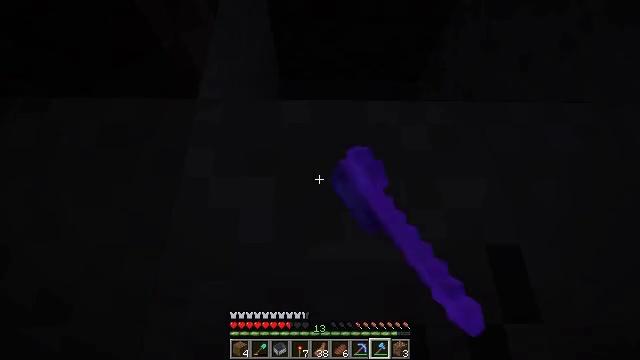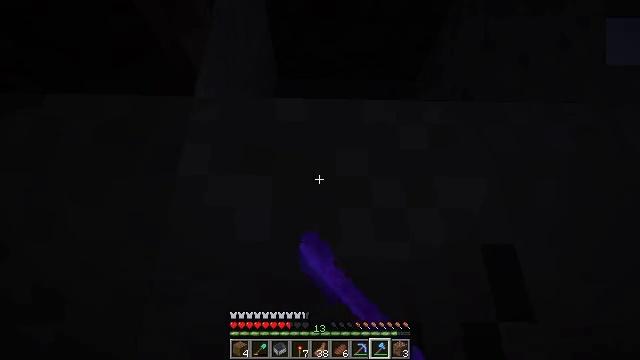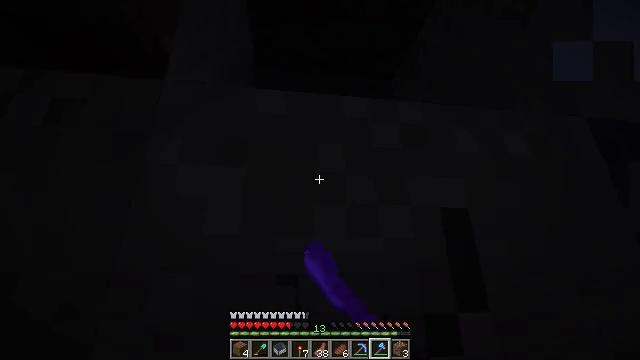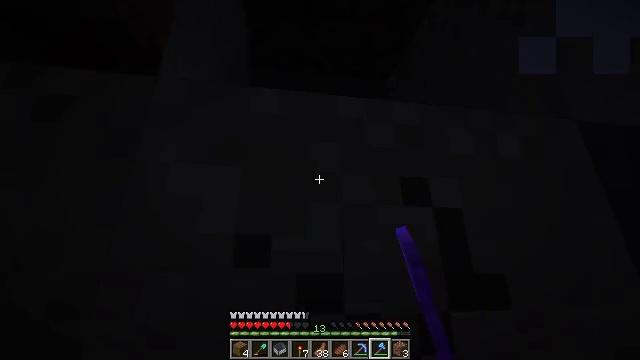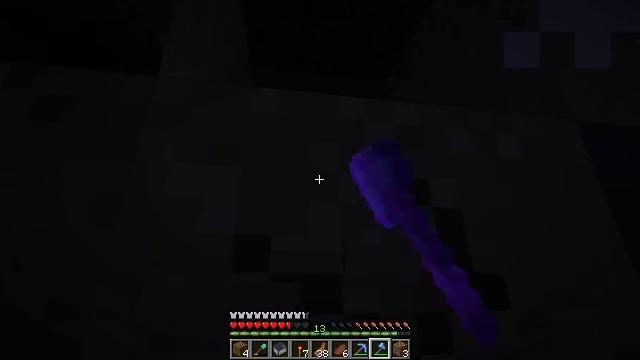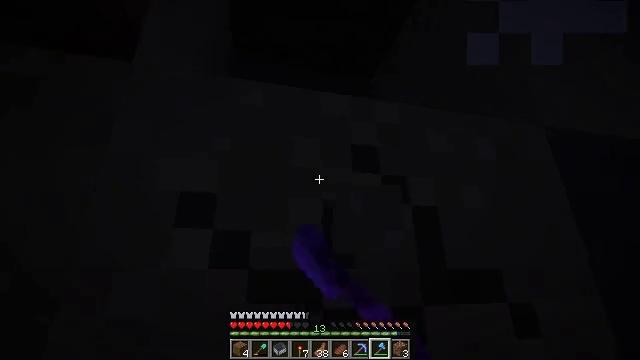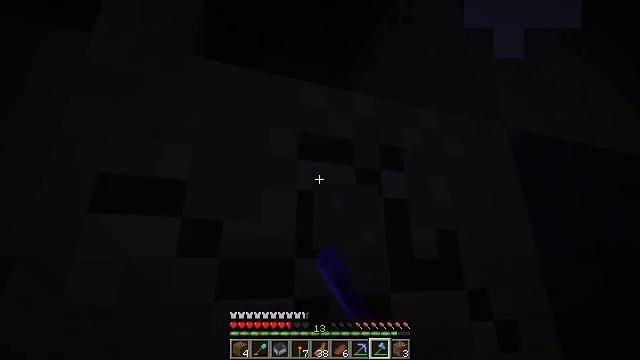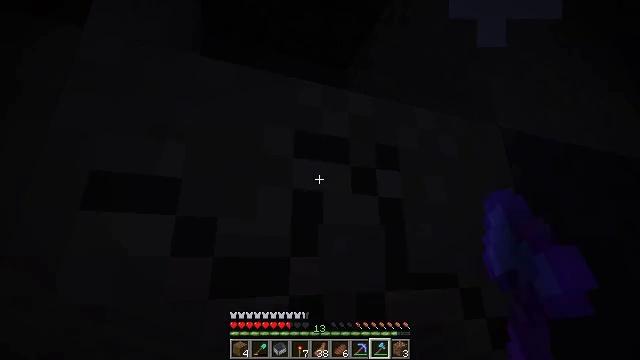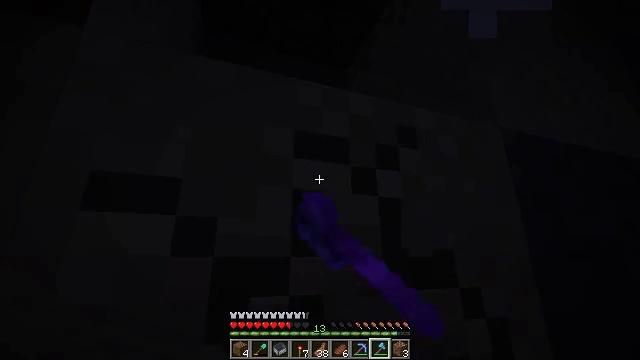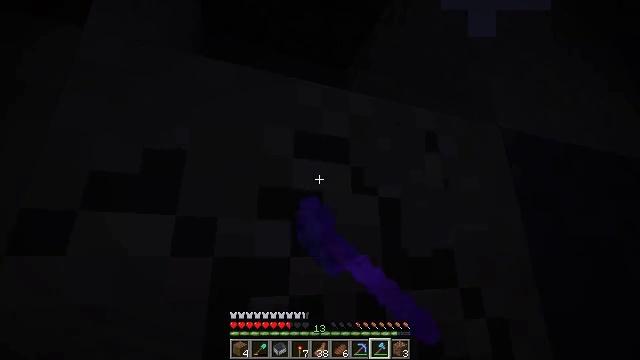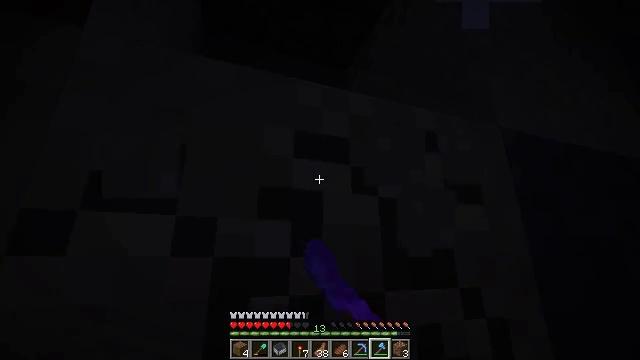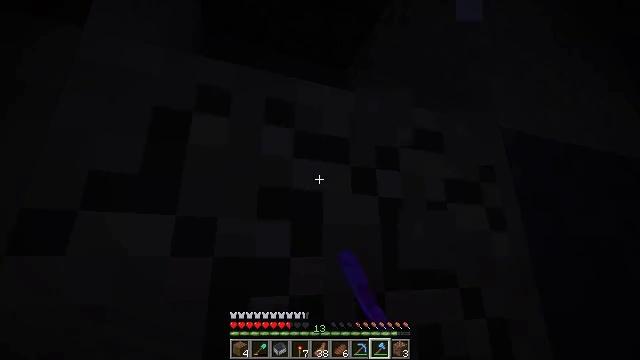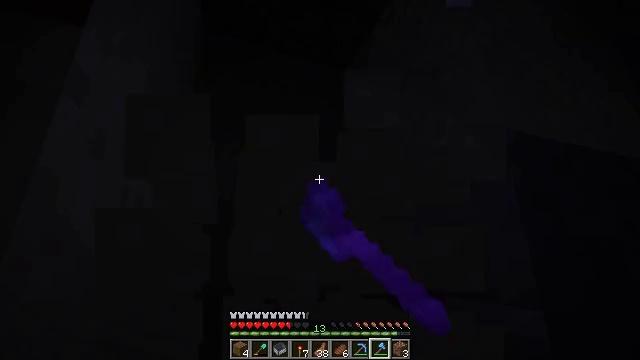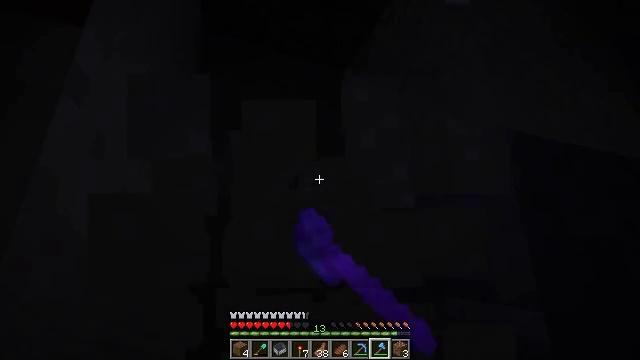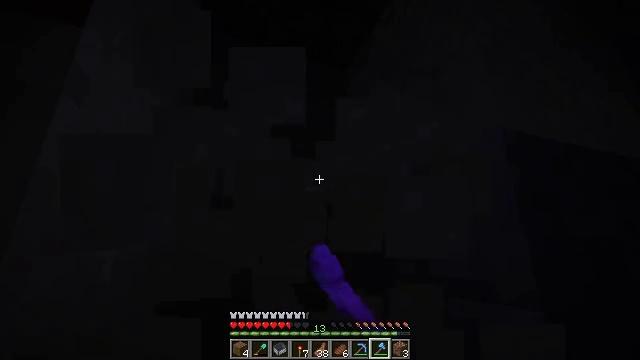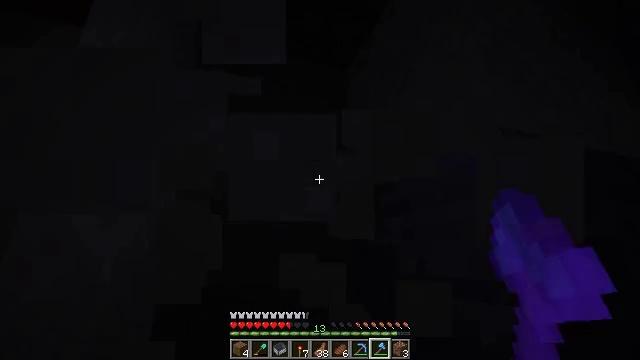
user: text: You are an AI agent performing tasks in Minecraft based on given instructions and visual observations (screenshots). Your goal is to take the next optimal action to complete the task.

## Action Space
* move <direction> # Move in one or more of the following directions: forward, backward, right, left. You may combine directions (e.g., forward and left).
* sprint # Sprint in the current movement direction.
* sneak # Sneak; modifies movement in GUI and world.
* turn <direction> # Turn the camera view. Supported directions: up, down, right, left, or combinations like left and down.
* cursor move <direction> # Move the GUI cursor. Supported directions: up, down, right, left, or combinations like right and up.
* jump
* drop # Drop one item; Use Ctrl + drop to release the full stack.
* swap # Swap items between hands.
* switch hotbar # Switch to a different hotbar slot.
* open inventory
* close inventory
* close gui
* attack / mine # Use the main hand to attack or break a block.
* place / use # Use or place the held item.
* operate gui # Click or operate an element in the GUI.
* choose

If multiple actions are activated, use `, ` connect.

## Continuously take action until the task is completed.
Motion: motion action
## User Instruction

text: Attack the ground to gather sand.
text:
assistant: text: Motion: attack / mine
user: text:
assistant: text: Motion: turn right and down, attack / mine
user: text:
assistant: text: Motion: turn right, attack / mine
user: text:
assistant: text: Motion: attack / mine
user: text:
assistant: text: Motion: turn right, attack / mine
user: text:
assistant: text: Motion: turn right and down, attack / mine
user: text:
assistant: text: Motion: turn right, attack / mine
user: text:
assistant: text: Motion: attack / mine
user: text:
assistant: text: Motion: attack / mine
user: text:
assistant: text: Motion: attack / mine
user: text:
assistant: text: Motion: attack / mine
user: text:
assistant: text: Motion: attack / mine
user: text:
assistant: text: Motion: attack / mine
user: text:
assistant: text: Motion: attack / mine
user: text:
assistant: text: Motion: attack / mine
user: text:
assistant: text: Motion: attack / mine
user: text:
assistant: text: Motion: attack / mine